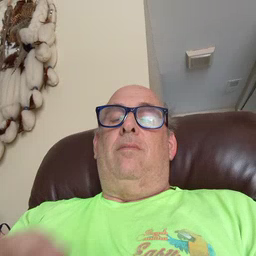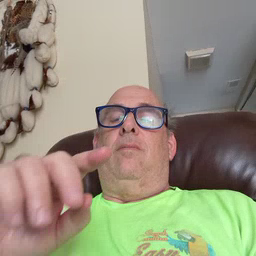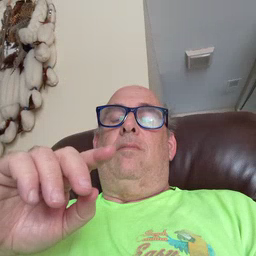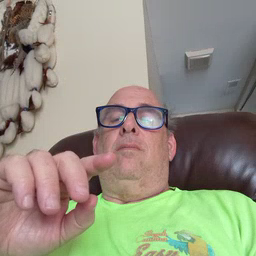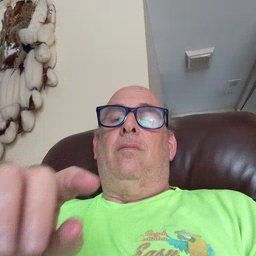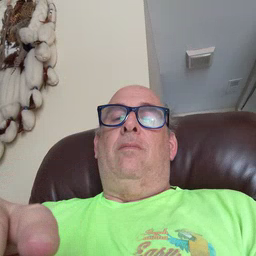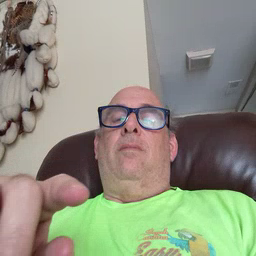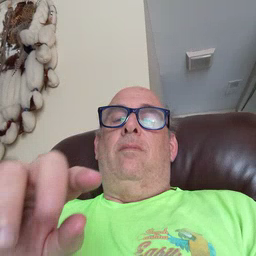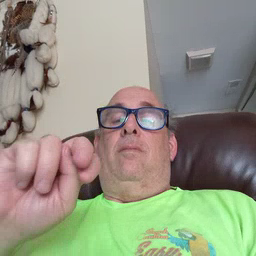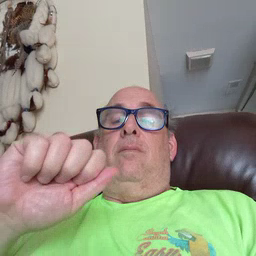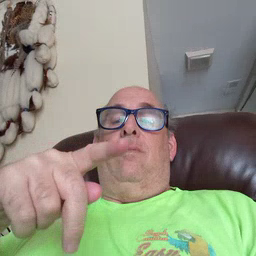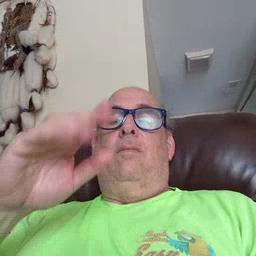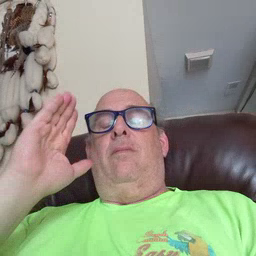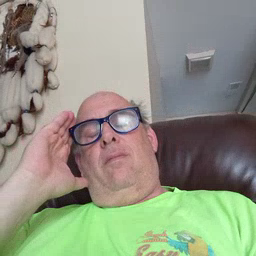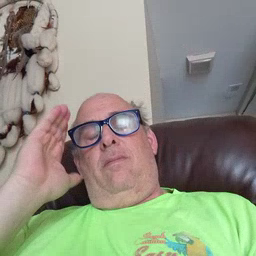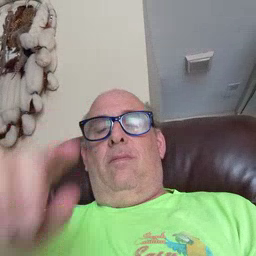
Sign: nap